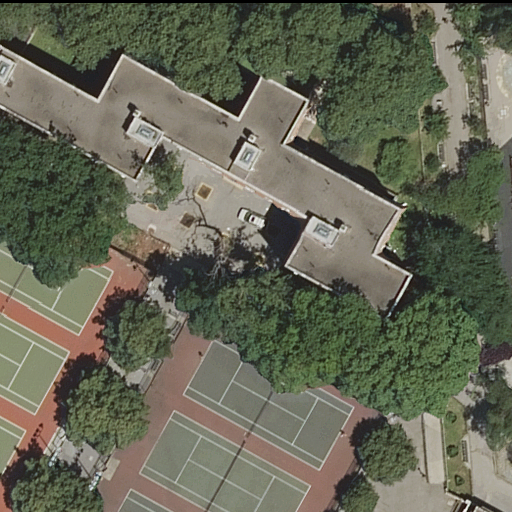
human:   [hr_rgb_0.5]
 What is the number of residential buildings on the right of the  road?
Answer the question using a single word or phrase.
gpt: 1

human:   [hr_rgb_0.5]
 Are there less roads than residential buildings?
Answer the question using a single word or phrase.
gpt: yes

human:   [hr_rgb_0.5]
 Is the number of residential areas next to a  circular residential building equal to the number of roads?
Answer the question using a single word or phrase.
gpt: no

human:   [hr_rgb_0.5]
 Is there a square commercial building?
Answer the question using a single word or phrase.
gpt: no

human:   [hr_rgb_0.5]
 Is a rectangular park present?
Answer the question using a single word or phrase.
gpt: yes

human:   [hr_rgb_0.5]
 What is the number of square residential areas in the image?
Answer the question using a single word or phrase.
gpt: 0

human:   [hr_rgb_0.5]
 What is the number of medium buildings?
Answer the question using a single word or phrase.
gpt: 1

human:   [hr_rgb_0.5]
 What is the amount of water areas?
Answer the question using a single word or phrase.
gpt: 0

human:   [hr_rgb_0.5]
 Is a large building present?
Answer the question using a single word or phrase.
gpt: no

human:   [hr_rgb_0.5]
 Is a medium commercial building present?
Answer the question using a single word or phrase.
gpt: no

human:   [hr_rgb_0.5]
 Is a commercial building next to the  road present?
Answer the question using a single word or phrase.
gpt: no

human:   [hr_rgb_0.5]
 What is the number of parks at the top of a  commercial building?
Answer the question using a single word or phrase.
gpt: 0

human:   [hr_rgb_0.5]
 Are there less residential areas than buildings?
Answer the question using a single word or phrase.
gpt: yes

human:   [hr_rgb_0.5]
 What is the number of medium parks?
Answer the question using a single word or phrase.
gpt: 0

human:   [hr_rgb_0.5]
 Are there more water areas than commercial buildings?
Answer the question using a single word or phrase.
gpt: no

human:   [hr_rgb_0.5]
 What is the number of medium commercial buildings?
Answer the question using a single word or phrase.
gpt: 0

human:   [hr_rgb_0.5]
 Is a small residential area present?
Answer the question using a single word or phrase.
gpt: no

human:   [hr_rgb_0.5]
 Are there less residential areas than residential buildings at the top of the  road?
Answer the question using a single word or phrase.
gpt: no

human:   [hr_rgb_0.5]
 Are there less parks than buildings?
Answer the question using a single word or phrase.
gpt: no

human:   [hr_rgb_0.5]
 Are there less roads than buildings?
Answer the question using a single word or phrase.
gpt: yes

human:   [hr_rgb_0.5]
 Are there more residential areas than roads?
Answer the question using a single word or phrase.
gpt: no

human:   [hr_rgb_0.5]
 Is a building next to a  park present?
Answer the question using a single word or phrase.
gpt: yes

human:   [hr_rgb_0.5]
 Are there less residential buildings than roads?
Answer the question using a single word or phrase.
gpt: no

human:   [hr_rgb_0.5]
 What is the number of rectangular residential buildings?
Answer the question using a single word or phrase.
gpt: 1

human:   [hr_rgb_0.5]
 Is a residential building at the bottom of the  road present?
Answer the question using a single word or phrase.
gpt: yes

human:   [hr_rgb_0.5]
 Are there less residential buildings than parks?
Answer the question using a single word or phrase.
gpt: no

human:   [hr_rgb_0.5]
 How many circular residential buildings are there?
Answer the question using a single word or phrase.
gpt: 0

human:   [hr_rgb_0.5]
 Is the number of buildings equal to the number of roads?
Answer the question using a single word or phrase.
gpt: no

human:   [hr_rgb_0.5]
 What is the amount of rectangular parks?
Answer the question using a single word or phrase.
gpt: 2

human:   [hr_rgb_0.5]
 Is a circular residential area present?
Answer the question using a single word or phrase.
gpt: no

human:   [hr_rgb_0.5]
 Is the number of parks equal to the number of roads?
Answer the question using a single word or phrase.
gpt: no

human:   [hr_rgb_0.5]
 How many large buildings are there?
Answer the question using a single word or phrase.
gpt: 0

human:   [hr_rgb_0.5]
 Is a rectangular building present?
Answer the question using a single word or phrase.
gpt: yes

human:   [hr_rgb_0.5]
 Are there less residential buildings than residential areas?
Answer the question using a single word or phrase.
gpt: no

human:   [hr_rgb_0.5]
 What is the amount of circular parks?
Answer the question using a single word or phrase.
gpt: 0

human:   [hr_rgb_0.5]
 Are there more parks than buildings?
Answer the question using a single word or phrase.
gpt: no